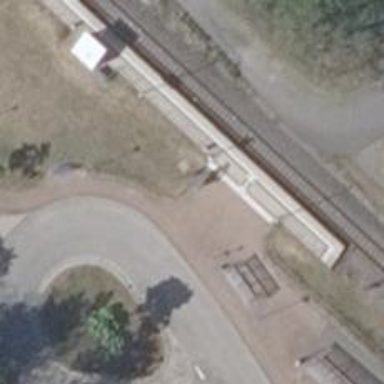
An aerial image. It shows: Railway halt station for public transport.